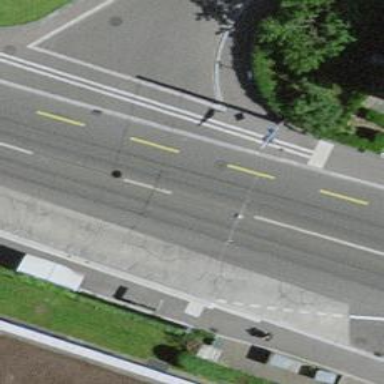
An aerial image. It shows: Tram level crossing on railway.